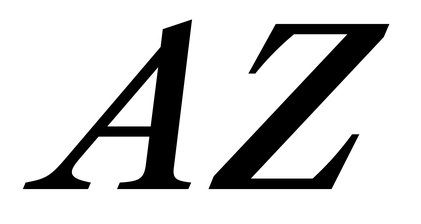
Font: LibreCaslonText-Italic_SemiBold_Italic